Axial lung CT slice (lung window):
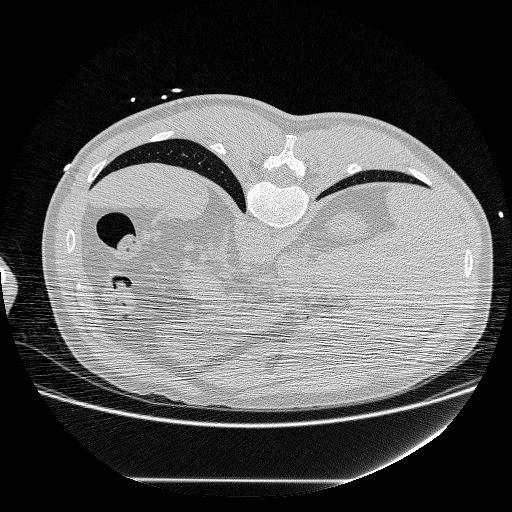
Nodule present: no